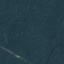
Land use / land cover class: Forest